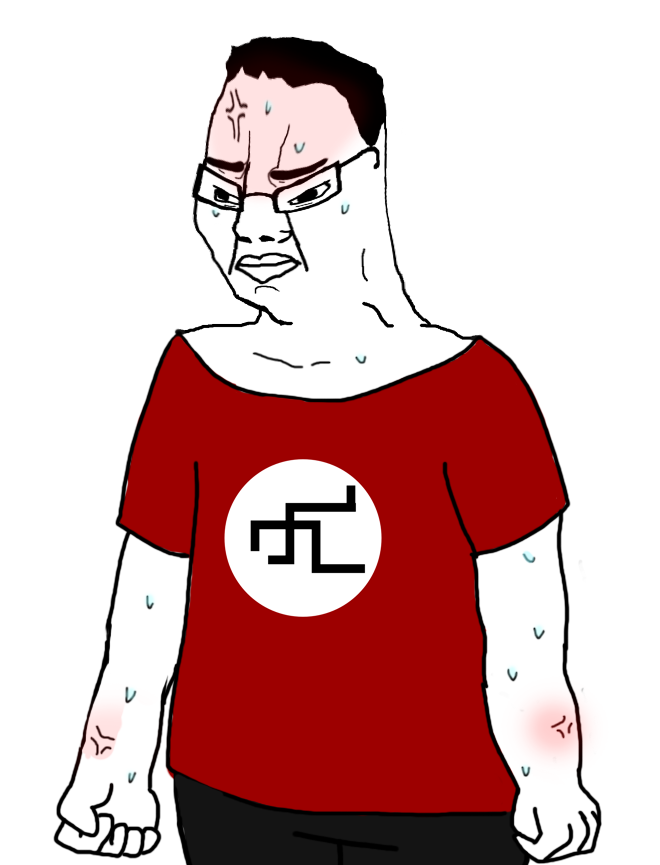
Label: 5_Poljak